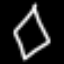
Label: diamond